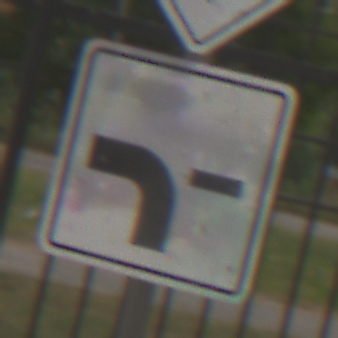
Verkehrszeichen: VerlaufVorfahrtsstrasse6
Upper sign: Vorfahrtsstrasse
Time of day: MorningAfternoon
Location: Outdoor (Urban)
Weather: Overcast
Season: NotSpecified
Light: Natural